Aerial crown-view tile of a tropical tree (Barro Colorado Island, Panama), acquired 20240716:
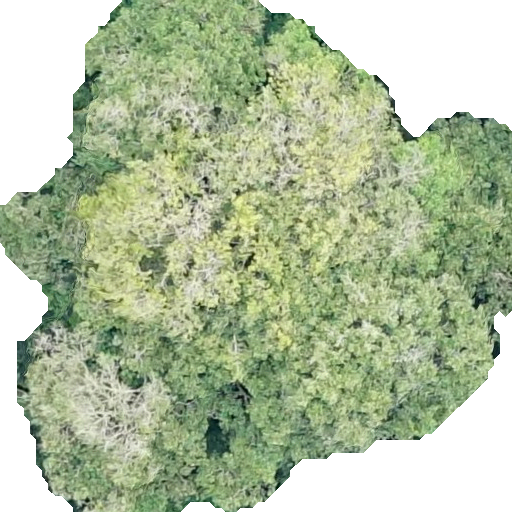
Species: Prioria copaifera
GBIF accepted scientific name: Prioria copaifera
Crown area: 324.604 m²